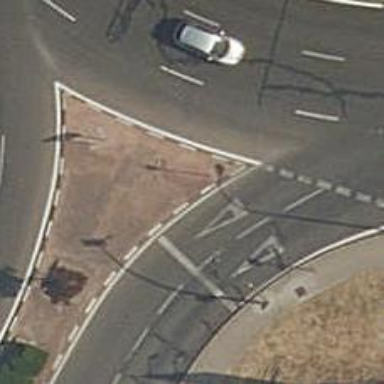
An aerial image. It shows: Road with "give way" sign.